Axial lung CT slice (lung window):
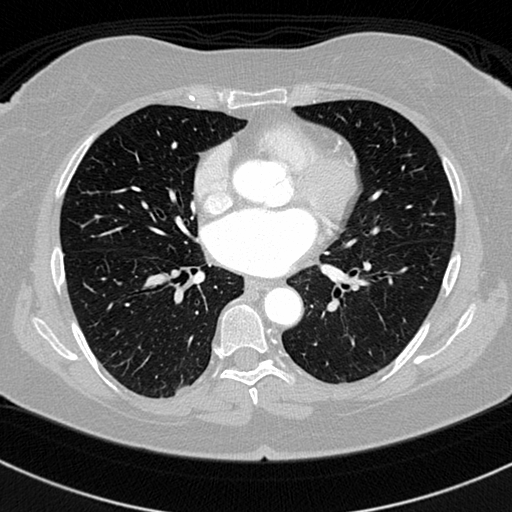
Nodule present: no